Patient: sex M, age 67
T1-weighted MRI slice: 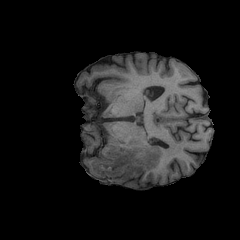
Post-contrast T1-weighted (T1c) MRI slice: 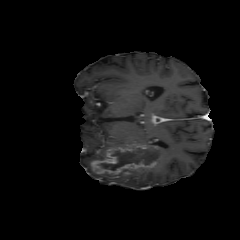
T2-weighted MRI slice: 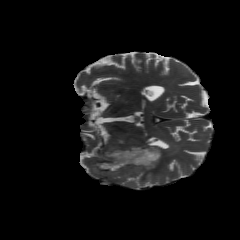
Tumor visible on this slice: yes
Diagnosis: Glioblastoma, IDH-wildtype
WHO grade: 4